Question: I want to create tabbed ActionBar (NAVIGATION_MODE_TABS) with custom view (DISPLAY_SHOW_CUSTOM). It should looks like this:

I just need to be able to navigate through the activities via buttons in the top row - as I would do with ActionBar in normal - non tabbed mode, and also be able to switch tabs in second row. If I set ActionBar to be in a tabbed mode, the custom view disappears, it seems that tabbed mode and custom view are mutually exclusive... Is it even possible?
There are more possible ways how to do that without ActionBar. Normally I would create a layout with buttons, include it in the TabActivity (which is now deprecated) and that's all. But I do not feel it would be the best solution, so any help or advice is appreciated.
Thanks in advance.
EDIT: After a little research I found that it works, it is just not gets displayed on my 4 inch screen. However it still does not work as I expected. On wider screens a custom view shows on the right side of the tabs - it is ok, but on the 4 inch phone screens it is not displayed at all.
I think the best solution is to use ActionBarSherlock library (I do not like using deprecated features and my app must work also on pre - sdk11 version devices) and fragments - one for top ActionBar and the second for tabbed view.
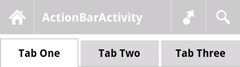
Answer: The buttons in the top row have to be added as optionMenu items:
'''
@Override
public boolean onCreateOptionsMenu(Menu menu)
{
for (int i = 0; i < menuItems; i++)
{
if (i == 0)
{
menu.add(R.string.home).setIcon(R.drawable.button_home).setShowAsAction(MenuItem.SHOW_AS_ACTION_IF_ROOM | MenuItem.SHOW_AS_ACTION_WITH_TEXT);
menu.getItem(0).setOnMenuItemClickListener(this);
}
}
return super.onCreateOptionsMenu(menu);
}
'''
The philosophy of the ActionBar is slightly different then I supposed to be when asking. From the <URL>
When you want to provide navigation tabs in an activity, using the action bar's tabs is a great option (instead of using TabWidget), because the system adapts the action bar tabs for different screen sizes--placing them in the main action bar when the screen is sufficiently wide, or in a separate bar (known as the "stacked action bar") when the screen is too narrow.